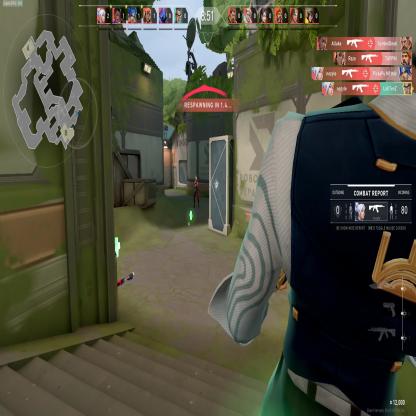
Label: enemy